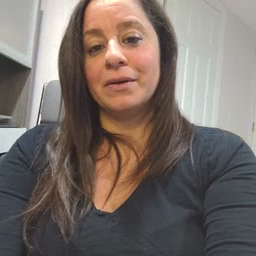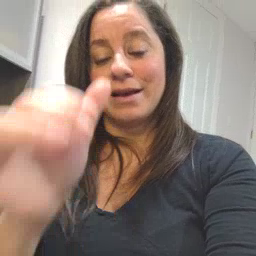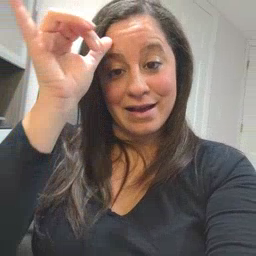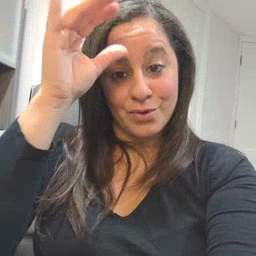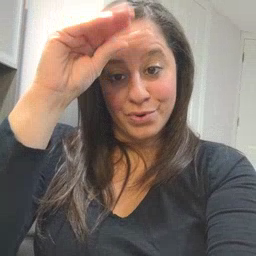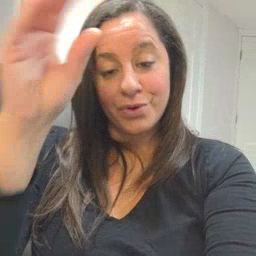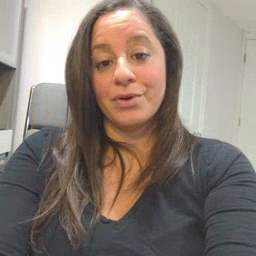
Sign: cowboy